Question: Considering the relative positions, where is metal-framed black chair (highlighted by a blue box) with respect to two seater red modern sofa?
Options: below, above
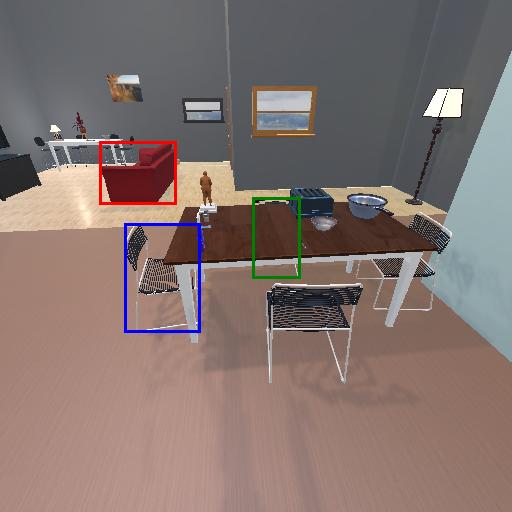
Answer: below